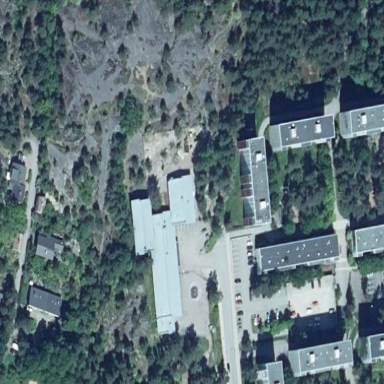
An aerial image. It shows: School.